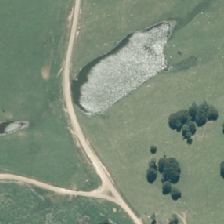
Land cover: lake_pond